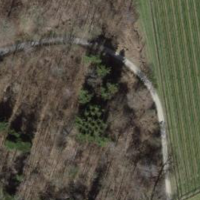
EUNIS habitat code: 41
Species observed at this site:
Lysimachia punctata